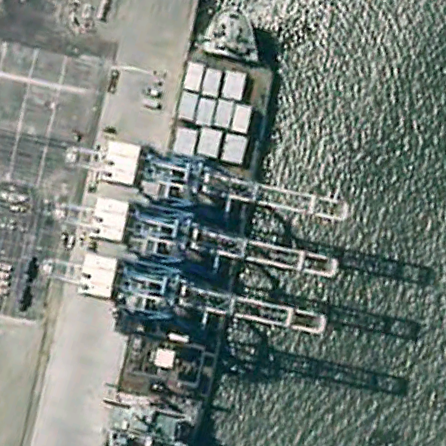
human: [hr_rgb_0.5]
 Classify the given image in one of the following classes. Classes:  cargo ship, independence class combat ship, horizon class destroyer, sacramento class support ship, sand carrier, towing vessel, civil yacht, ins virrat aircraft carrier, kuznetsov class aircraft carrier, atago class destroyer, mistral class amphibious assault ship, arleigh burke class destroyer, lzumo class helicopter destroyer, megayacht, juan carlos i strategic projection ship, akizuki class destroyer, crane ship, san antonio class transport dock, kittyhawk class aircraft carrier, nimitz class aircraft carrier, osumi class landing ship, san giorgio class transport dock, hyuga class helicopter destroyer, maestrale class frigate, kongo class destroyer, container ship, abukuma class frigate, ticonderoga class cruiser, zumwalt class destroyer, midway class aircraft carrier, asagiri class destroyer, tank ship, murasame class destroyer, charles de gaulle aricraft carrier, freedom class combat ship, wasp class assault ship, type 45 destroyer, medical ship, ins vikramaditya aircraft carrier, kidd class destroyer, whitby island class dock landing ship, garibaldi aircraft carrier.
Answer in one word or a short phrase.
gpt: Container ship